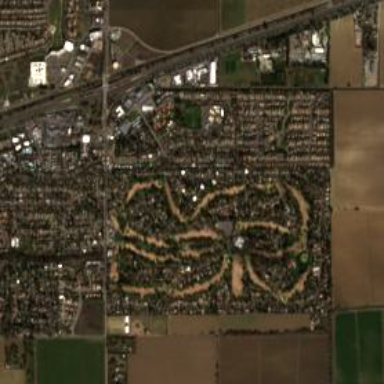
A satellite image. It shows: Golf course.